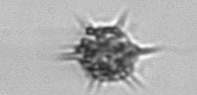
Label: Dictyocha